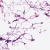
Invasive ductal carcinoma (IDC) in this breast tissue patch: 0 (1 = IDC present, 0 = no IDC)